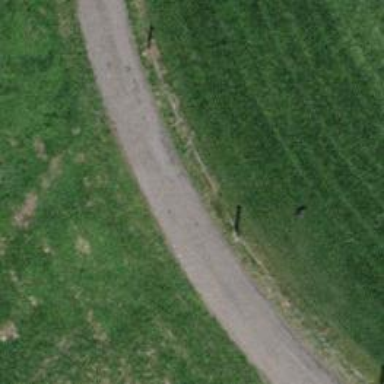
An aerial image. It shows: Unclassified road with asphalt surface. The road is graded as grade 2 tracktype.